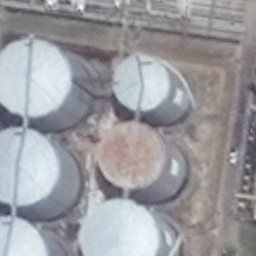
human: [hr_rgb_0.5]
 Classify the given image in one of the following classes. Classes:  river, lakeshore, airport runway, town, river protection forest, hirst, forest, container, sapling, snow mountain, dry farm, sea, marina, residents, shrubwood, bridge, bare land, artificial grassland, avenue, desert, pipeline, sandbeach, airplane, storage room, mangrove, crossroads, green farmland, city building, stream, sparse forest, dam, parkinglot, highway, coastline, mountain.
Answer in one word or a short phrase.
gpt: storage room